Interaction volume radius: 5 \u00c5
Interaction volume height: 10 \u00c5
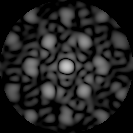
Disorder parameter: 0.4749